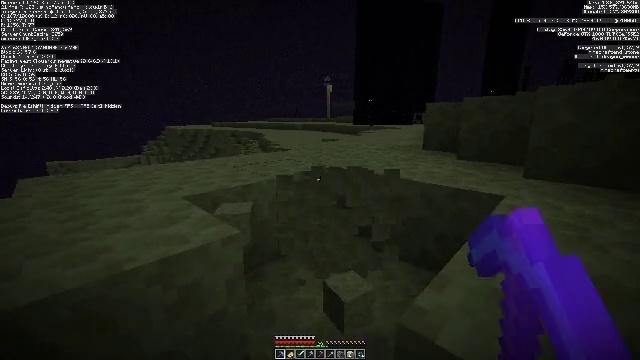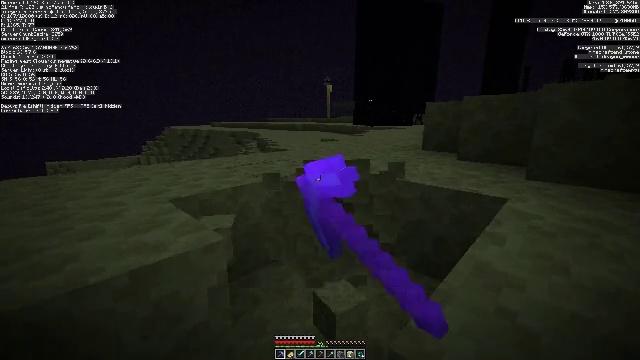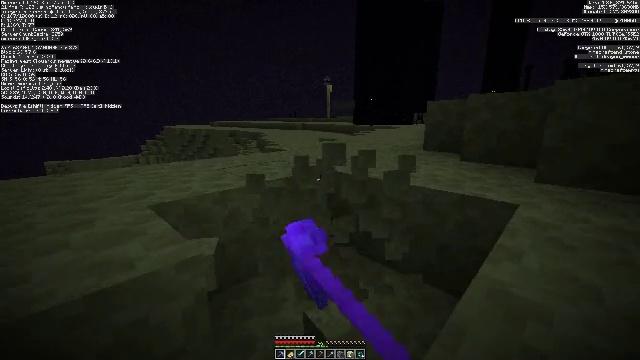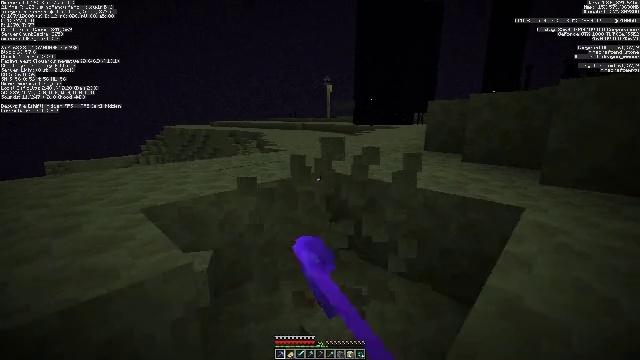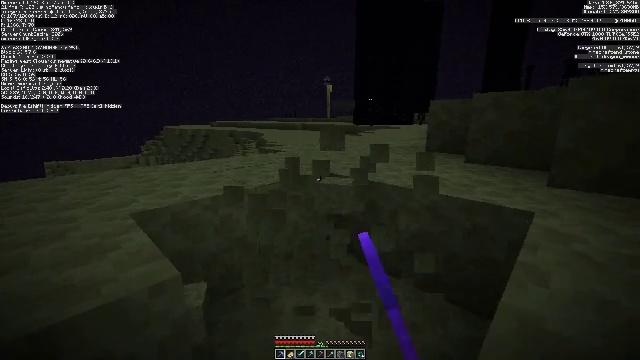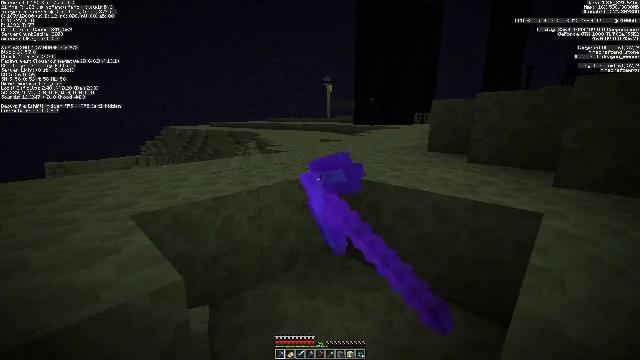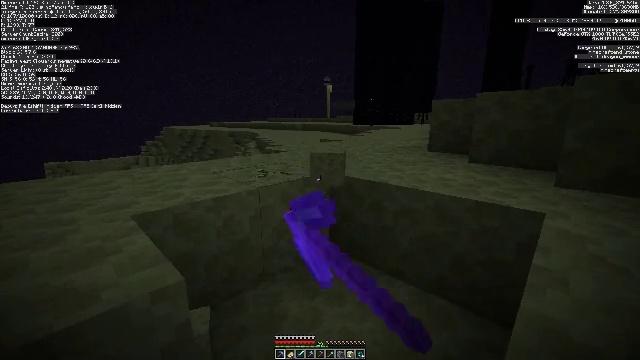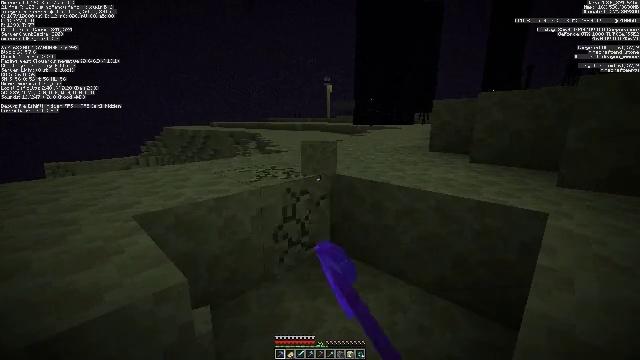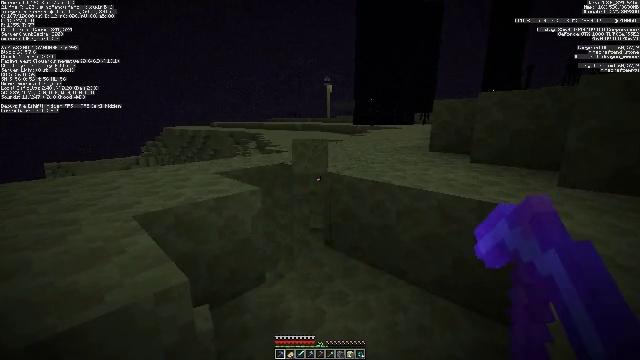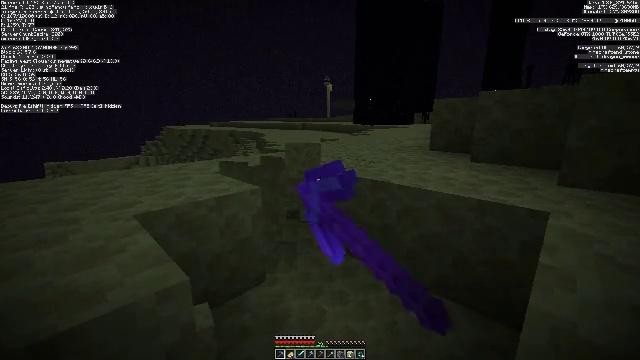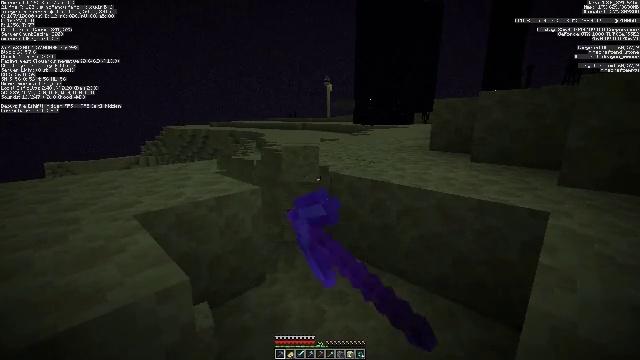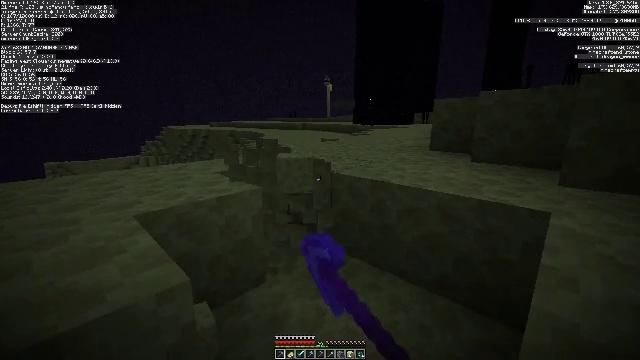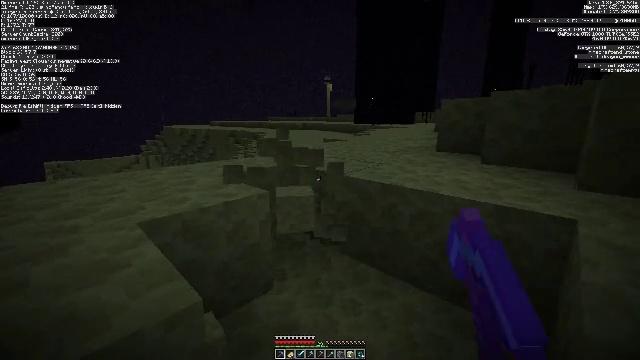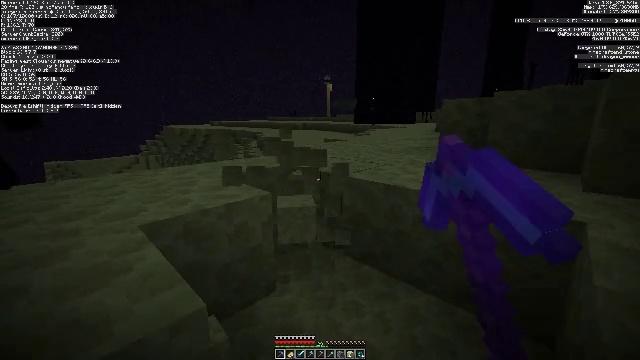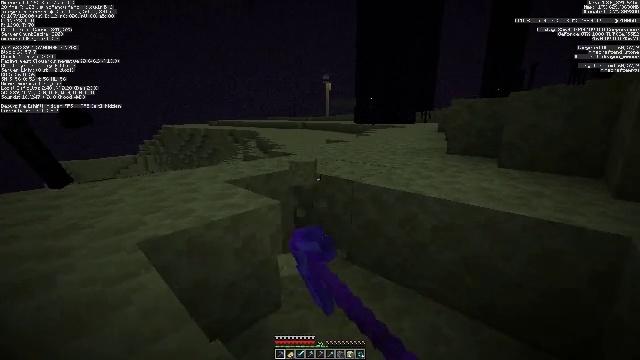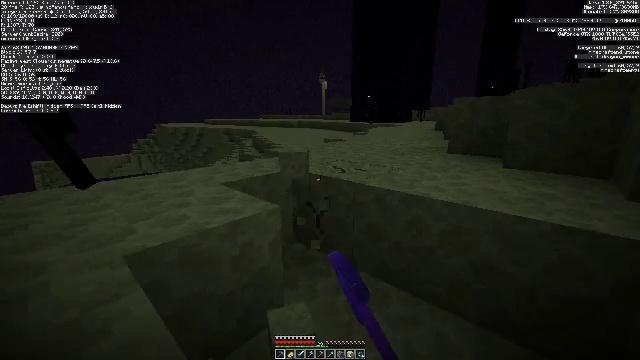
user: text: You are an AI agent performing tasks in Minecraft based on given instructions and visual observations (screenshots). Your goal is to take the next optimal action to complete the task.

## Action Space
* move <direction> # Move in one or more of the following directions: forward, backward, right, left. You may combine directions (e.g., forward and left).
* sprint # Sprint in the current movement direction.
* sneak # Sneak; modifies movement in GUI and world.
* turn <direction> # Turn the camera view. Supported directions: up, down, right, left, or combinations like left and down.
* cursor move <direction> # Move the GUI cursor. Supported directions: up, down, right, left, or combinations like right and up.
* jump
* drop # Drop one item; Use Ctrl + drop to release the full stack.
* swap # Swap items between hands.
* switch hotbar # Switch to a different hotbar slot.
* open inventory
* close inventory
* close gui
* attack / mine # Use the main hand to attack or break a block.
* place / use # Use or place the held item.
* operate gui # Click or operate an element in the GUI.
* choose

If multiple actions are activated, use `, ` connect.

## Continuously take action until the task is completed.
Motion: motion action
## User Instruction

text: Collect end stone for your base.
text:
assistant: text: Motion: move forward, attack / mine
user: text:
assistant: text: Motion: move forward, attack / mine
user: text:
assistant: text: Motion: attack / mine
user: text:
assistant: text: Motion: attack / mine
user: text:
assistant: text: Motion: attack / mine
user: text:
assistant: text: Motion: attack / mine
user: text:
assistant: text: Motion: attack / mine
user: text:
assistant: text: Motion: attack / mine
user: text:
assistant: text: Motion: attack / mine
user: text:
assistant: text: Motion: attack / mine
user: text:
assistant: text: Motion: move forward, attack / mine
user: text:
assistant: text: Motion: move forward, attack / mine
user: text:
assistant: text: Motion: move forward, attack / mine
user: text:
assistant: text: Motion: move forward, attack / mine
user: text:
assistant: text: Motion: attack / mine
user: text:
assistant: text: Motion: turn right and down, attack / mine
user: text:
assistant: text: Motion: turn right and down, attack / mine
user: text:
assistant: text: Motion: turn right and down, attack / mine
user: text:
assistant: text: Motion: turn right, attack / mine
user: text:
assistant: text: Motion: attack / mine
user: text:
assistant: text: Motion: attack / mine
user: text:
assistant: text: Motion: attack / mine
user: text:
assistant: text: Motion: turn up, attack / mine
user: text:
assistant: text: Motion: attack / mine
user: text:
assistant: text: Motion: move forward, attack / mine
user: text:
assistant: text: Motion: move forward, attack / mine
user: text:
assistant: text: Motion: move forward, attack / mine
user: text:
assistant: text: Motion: move forward, attack / mine
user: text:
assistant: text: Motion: turn left, attack / mine
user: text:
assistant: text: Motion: turn left, attack / mine